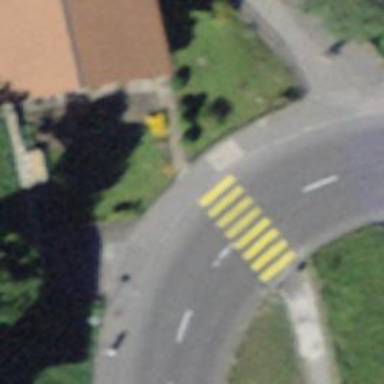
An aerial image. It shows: Marked road crossing.